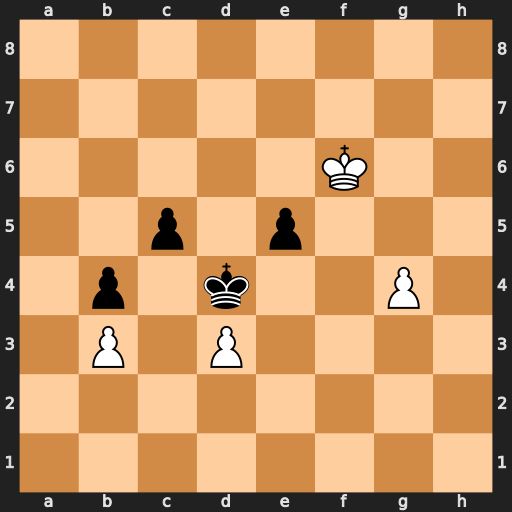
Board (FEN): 8/8/5K2/2p1p3/1p1k2P1/1P1P4/8/8
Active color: w
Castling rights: -
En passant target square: -
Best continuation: g5 c4 dxc4 e4 g6 e3 g7 e2 g8=Q e1=Q Qd5+ Kc3 c5